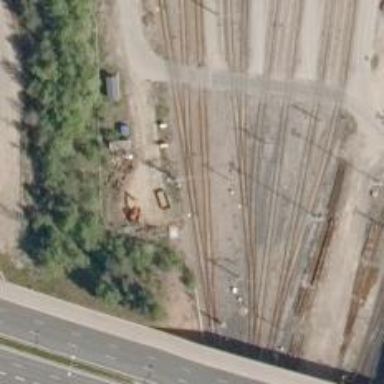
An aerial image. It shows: Rail yard with electrified contact lines for the railway.